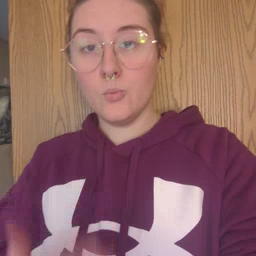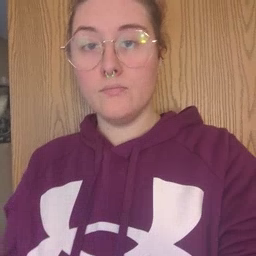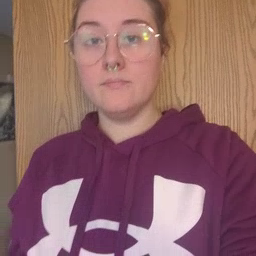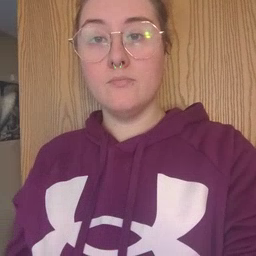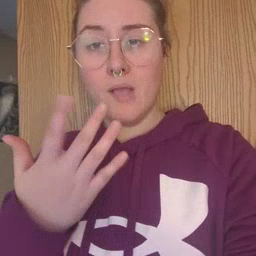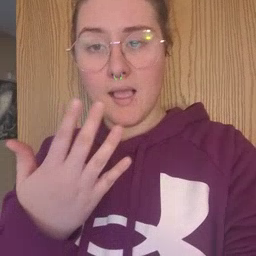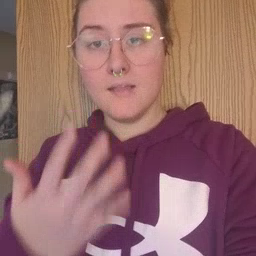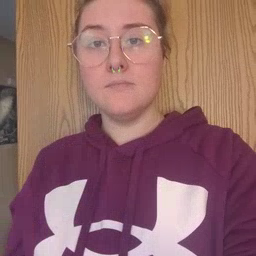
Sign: wait